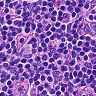
Metastatic tissue present: no